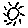
Label: sun